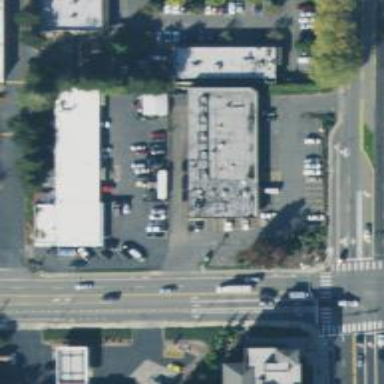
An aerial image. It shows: Retail area.